Question: An odd link tag is receiving an even tag's css property of margin-right. I have triple-checked the tags and it is indeed an odd element on the bottom left row (labeled [Live]). Why is this happening and how can I fix it?
HTML:
'''
<div className="thumbnails">
<span className="question">A selection of work I have pushed into the Github ether:</span><br />
<img src="./images/entente-logo.png" />
<img src="./images/ski-free-grab.png" />
<img src="./images/instapixies-grab.png" />
<br />
<a href="#">[Live]</a><a href="#">[Code]</a>
<a href="#">[Live]</a><a href="#">[Code]</a>
<a href="#">[Live]</a><a href="#">[Code]</a>
<br />
<img src="./images/secretsnowman-grab.png" />
<img src="./images/gameoflife-grab.png" />
<span className="curly-brax">&#123;An_ORM&#125;</span>
<br />
<a href="#">[Live]</a><a href="#">[Code]</a>
<a href="#" /><a href="#">[Code]</a>
<a href="#" /><a href="#">[Code]</a>
<br />
</div>
'''
The CSS:
'''
.thumbnails a:nth-child(even) {
margin-right: 40px;
}
.thumbnails a {
width: 110px;
height: 42px;
padding-left: 20px;
}
a {
text-decoration: none;
color: black;
padding: 10px 14px;
transition: all .5s ease-out;
}
'''
[
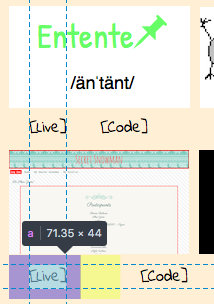
Answer: The reason your odd anchor tags are receiving the margin is because the ':nth-child(even)' pseudo-selector is going to count even elements relative to the parent regardless of the element type.
So since you have numerous elements that are not 'a' elements within the parent '.thumbnails', The selector is going to select every even element within the parent, '.thumbnails', check if it is an 'a' tag and if it is: add the margin.
In order to achieve what you are trying, you will either need to add a unique class to all "even" anchor elements or place the 'a' tags in a containing element which only contains the 'a' tags.
Consider trying something like this:
HTML:
'''
<div className="thumbnails">
<span className="question">A selection of work I have pushed into the Github ether:</span><br />
<img src="./images/entente-logo.png" />
<img src="./images/ski-free-grab.png" />
<img src="./images/instapixies-grab.png" />
<br />
<div class="anchorList">
<a href="#">[Live]</a><a href="#">[Code]</a>
<a href="#">[Live]</a><a href="#">[Code]</a>
<a href="#">[Live]</a><a href="#">[Code]</a>
</div>
<br />
<img src="./images/secretsnowman-grab.png" />
<img src="./images/gameoflife-grab.png" />
<span className="curly-brax">&#123;An_ORM&#125;</span>
<br />
<div class="anchorList">
<a href="#">[Live]</a><a href="#">[Code]</a>
<a href="#" /><a href="#">[Code]</a>
<a href="#" /><a href="#">[Code]</a>
</div>
<br />
</div>
'''
CSS:
'''
.thumbnails .anchorList a:nth-child(even) {
margin-right: 40px;
}
.thumbnails .anchorList a {
width: 110px;
height: 42px;
padding-left: 20px;
}
'''